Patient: sex M, age 69
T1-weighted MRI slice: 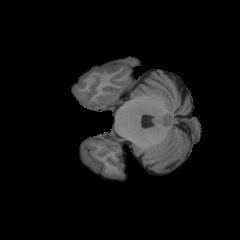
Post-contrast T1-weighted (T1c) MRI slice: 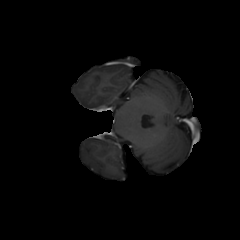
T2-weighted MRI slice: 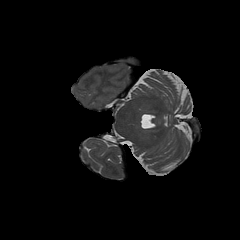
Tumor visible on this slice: no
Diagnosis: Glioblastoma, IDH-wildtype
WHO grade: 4